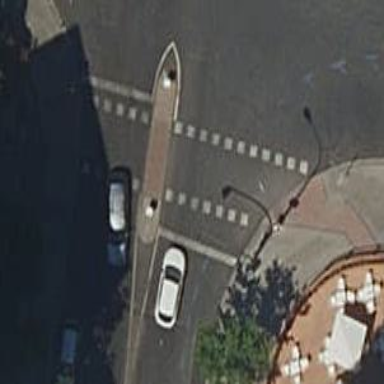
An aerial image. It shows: Crossing with marked traffic signal and island.